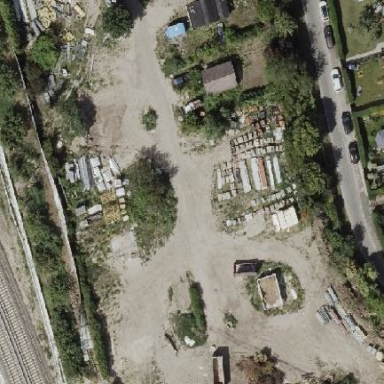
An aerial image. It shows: Area designated for allotments.